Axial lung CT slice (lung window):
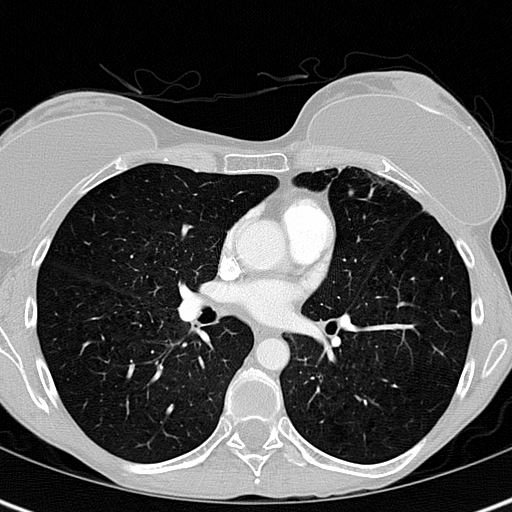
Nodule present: no